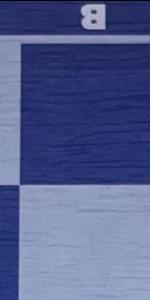
Label: Empty